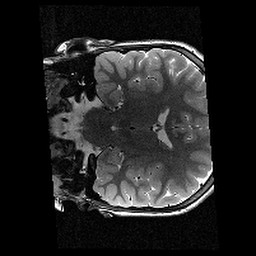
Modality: T2w
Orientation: coronal
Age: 11
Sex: female
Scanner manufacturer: siemens
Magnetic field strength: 3 T
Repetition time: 9.23 s
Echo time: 0.067 s